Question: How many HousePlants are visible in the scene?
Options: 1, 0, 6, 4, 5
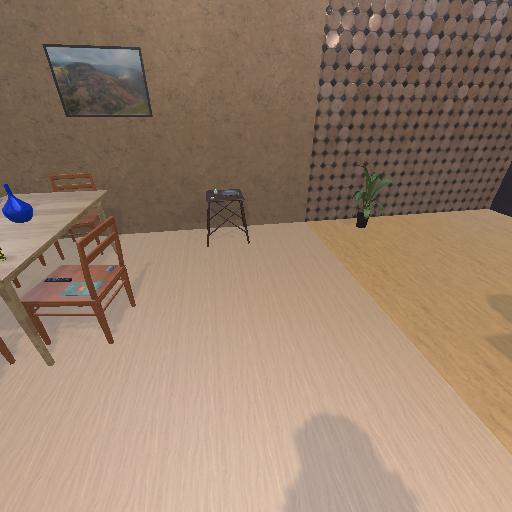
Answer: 1